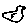
Label: bird